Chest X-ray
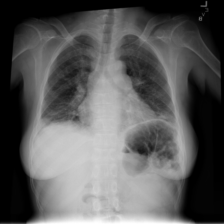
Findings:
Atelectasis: negative
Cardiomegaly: positive
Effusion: positive
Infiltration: positive
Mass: negative
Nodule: negative
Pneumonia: negative
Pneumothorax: negative
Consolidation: negative
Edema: negative
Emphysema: negative
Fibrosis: negative
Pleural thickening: negative
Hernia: negative